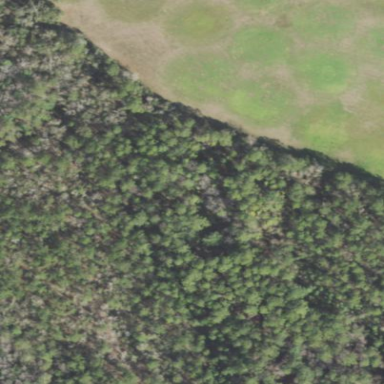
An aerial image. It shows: Mixed woodland area with various types of leaves.